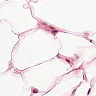
Metastatic tissue present: no